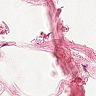
Metastatic tissue present: no